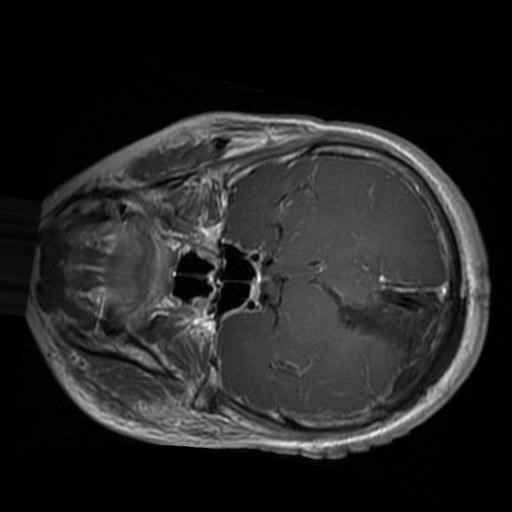
Label: brain_glioma